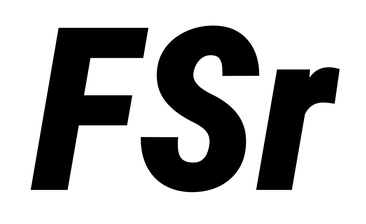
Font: Roboto-Italic_Condensed_Black_Italic